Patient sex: F
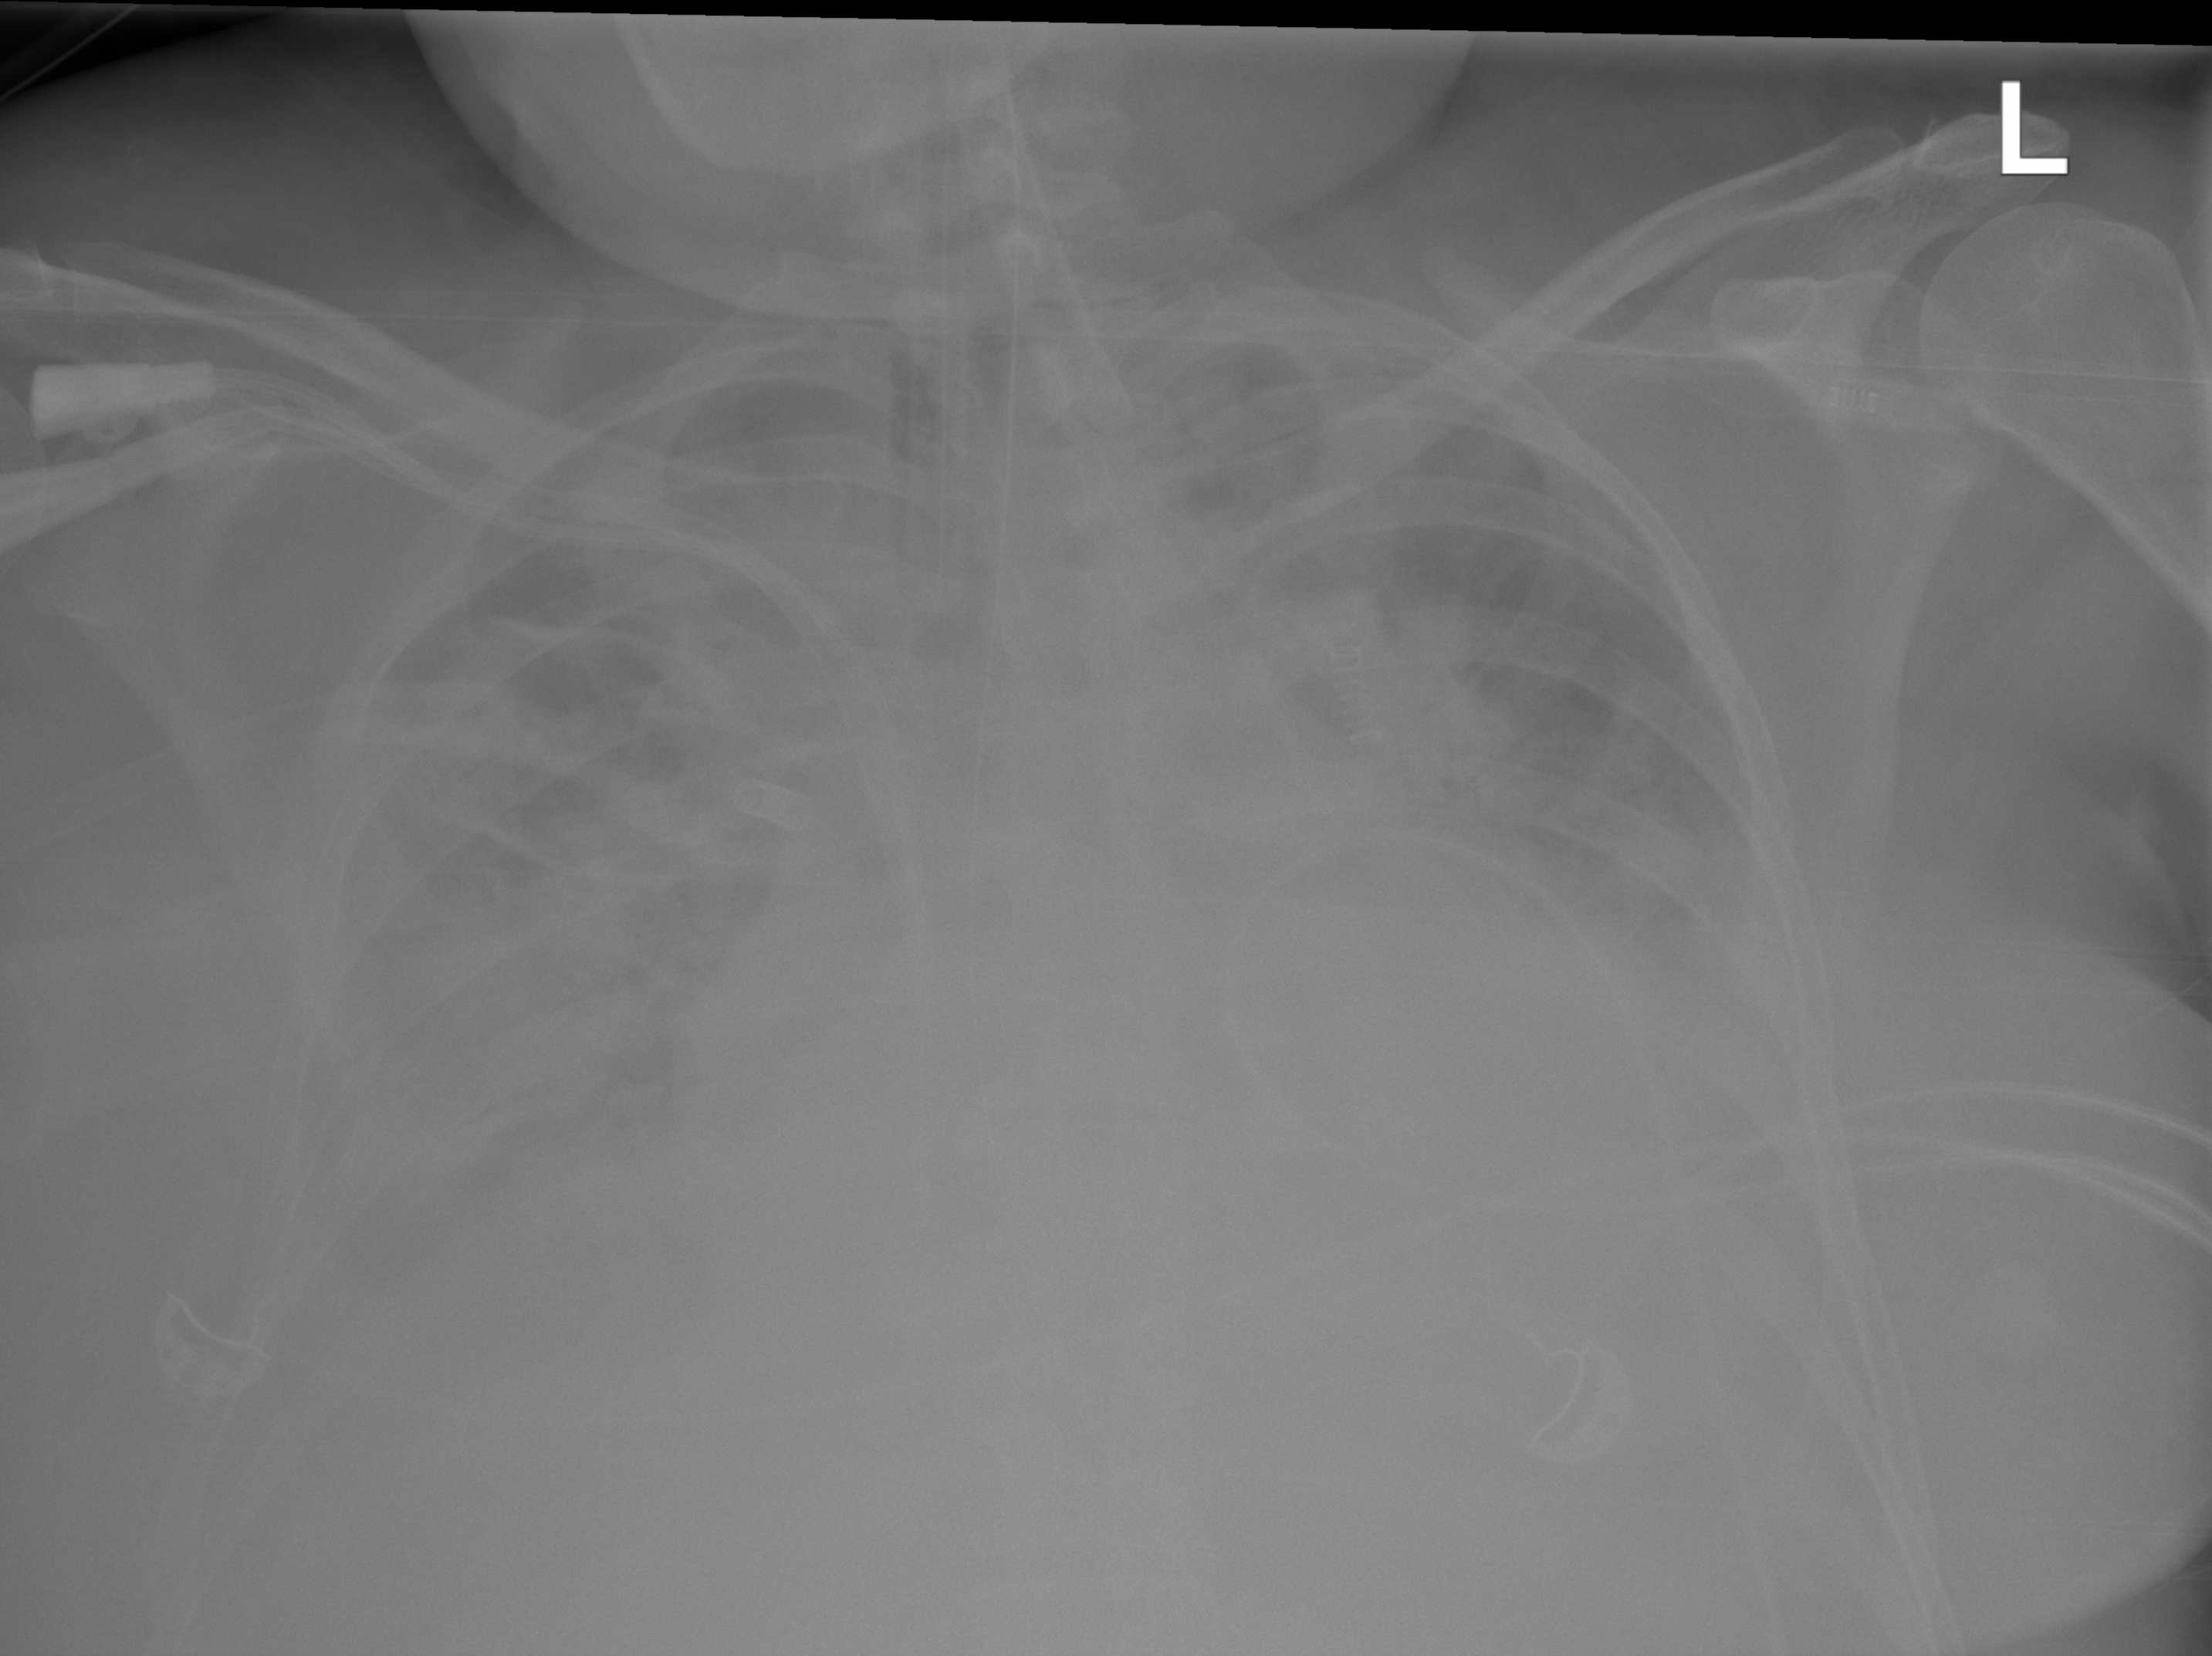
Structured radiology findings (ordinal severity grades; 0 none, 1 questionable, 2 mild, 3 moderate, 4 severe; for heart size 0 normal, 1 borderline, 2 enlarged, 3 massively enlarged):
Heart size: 2
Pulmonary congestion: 2
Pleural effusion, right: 2
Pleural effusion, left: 2
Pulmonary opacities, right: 2
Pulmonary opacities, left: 1
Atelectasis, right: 3
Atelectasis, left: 3